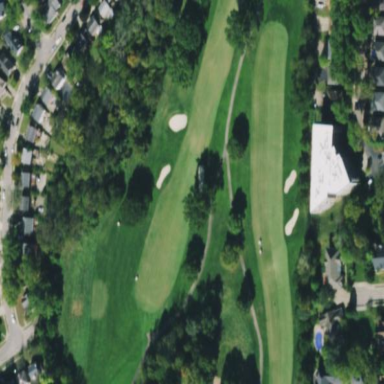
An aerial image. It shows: Golf fairway surrounded by grass.